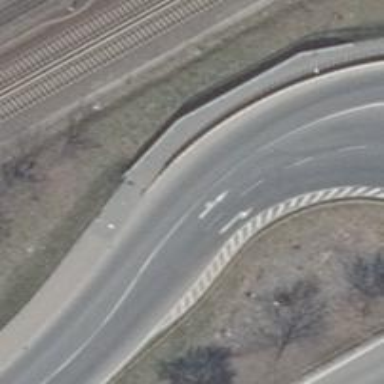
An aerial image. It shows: Tertiary road with asphalt surface.